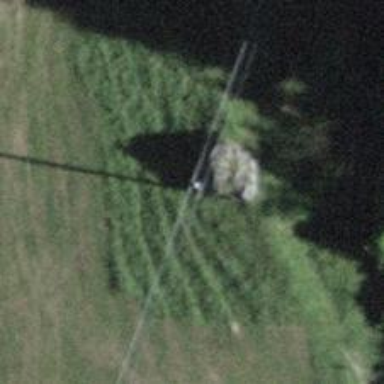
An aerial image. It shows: Power pole.